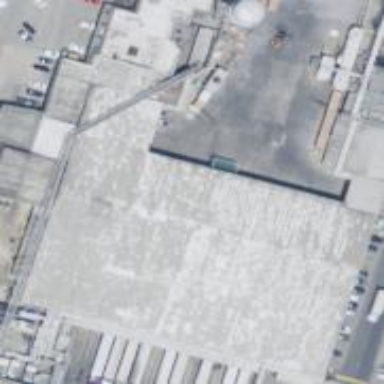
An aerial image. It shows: Commercial building.